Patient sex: M
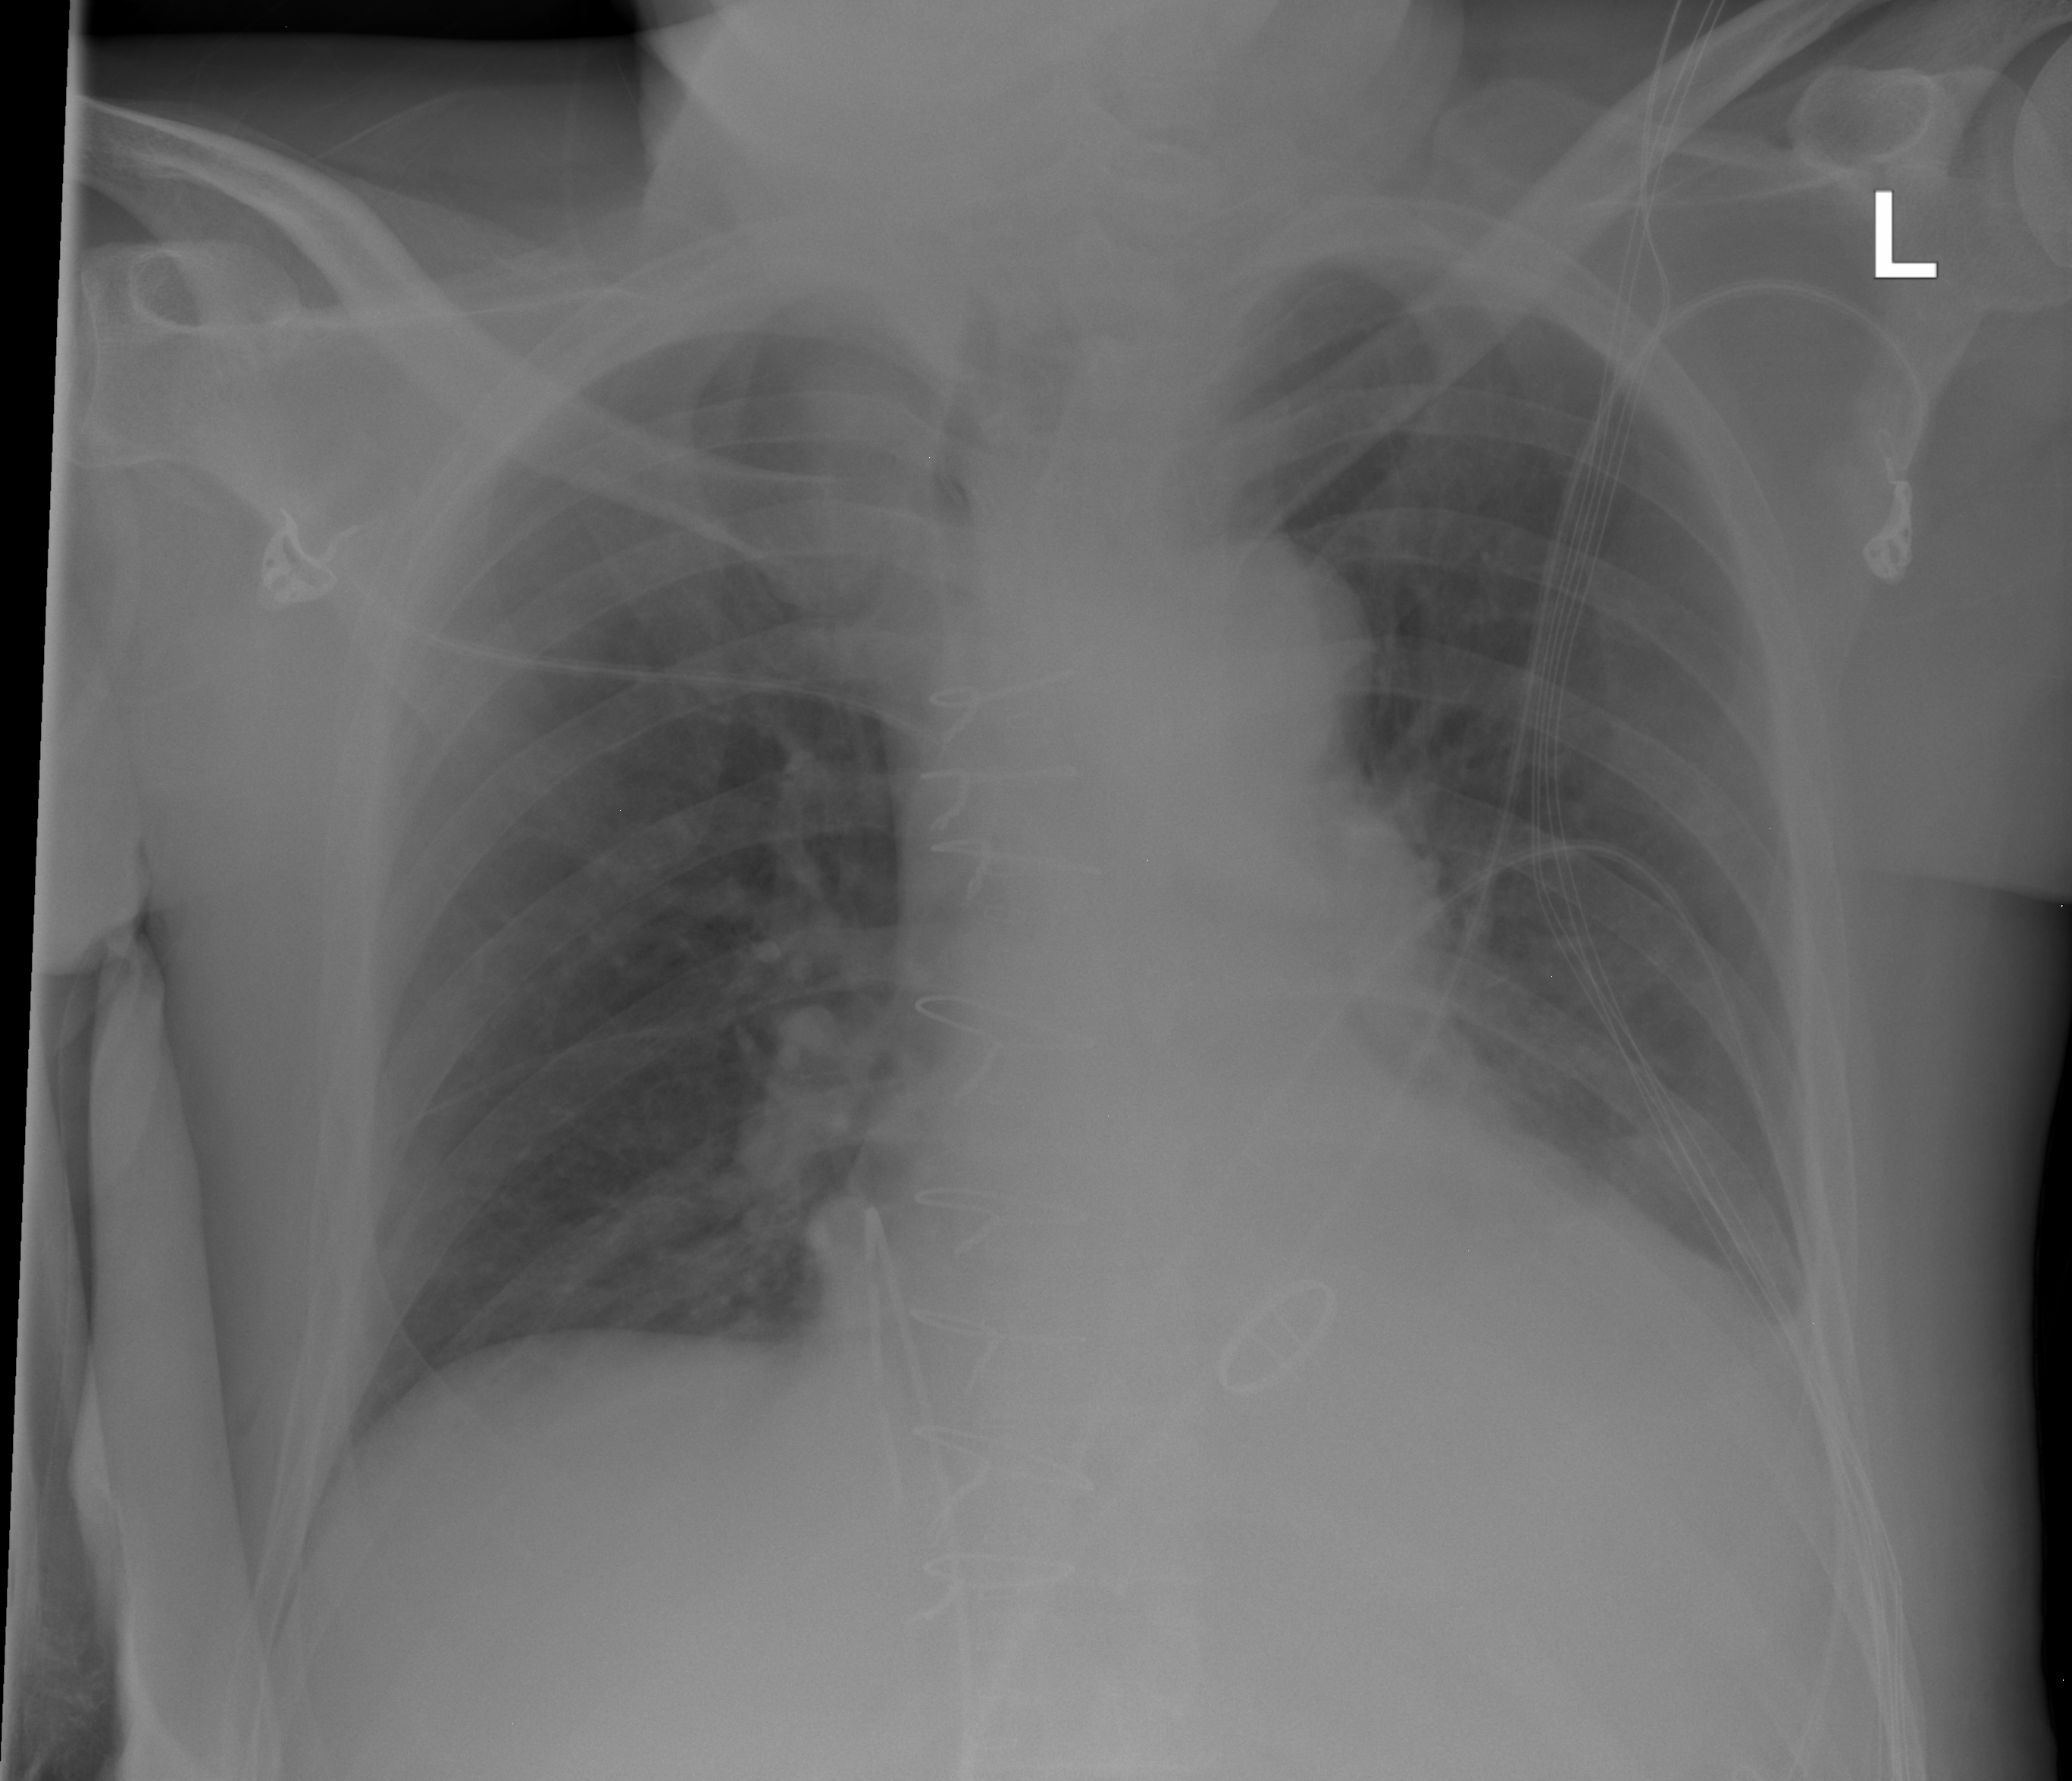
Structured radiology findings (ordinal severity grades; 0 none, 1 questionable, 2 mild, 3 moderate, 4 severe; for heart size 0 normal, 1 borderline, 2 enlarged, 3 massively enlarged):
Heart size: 2
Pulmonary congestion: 0
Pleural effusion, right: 0
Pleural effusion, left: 2
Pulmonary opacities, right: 0
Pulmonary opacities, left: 0
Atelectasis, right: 1
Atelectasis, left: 2